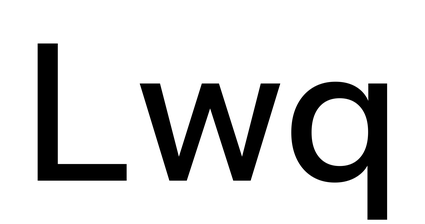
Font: InstrumentSans_Medium